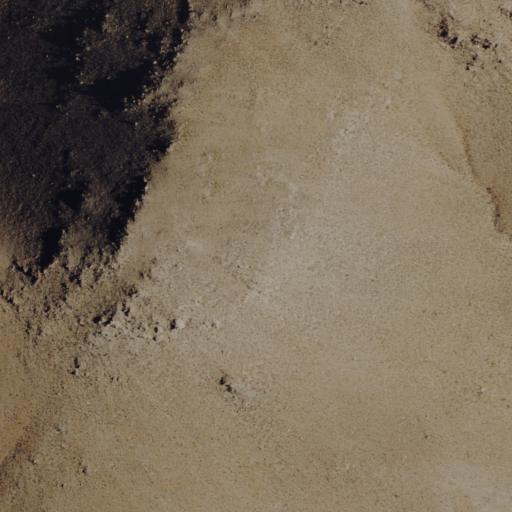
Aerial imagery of mountain in Nevada named Shamrock Hill containing only shrub